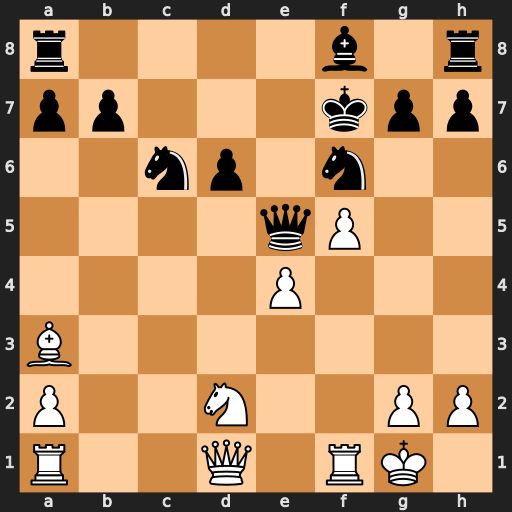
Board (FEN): r4b1r/pp3kpp/2np1n2/4qP2/4P3/B7/P2N2PP/R2Q1RK1
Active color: w
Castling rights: -
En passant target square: -
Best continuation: Qb3+ d5 Qxb7+ Be7 Nf3